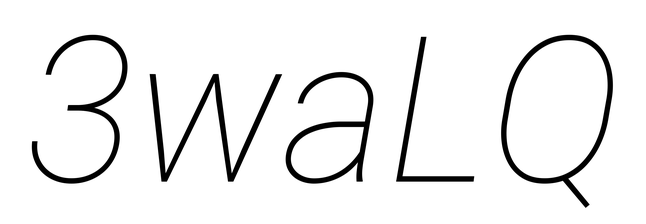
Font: Roboto-Italic_Thin_Italic